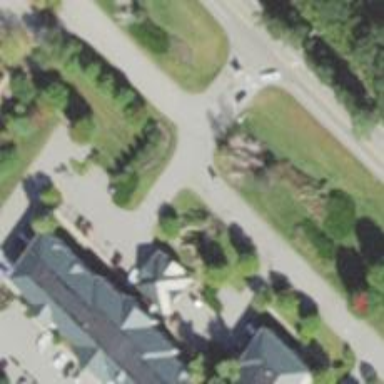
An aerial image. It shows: Driveway.